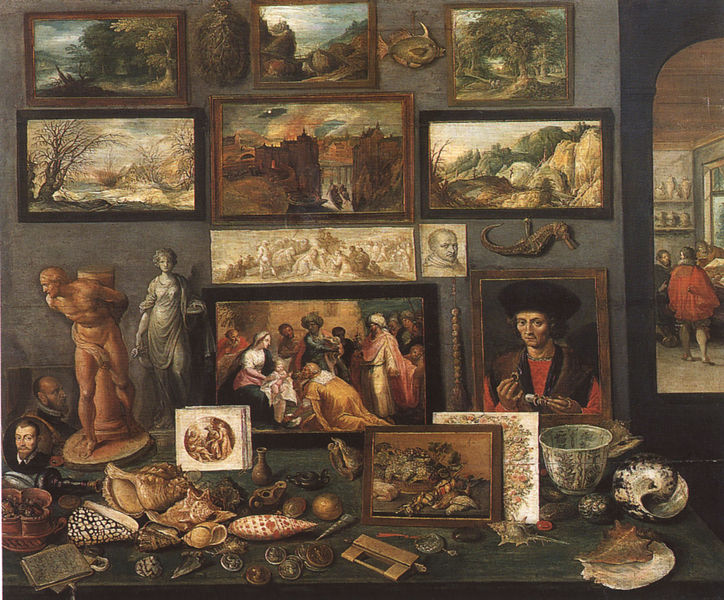
Titel: Kunstkammer
Künstler: Frans Francken II
Institution: Wien, Kunsthistorisches Museum
Schlagwörter: dunkel, gemälde, mann, meer, menschen, braun, grau, hut, männer, schmuck, flasche, wand, gesicht, rahmen, schale, holland, porträt, figur, renaissance, skulptur, statue, stillleben, vase, topf, bilder, bilderrahmen, papier, nasen, atelier, exotik, galerie, becher, gefäß, buch, porzellan, portraits, pergament, fisch, skulpturen, statuen, fernweh, schloß, reise, sammlung, muschel, kunstkammer, wunderkammer, muscheln, statuetten, reisender, kunsthandel, sammler, tourist, münzen, landschaften, seepferdchen, postkarten, kulturen, schneckenhäuser, öllämpchen, fremde kulturen, sammlun, nase+, krokoddil